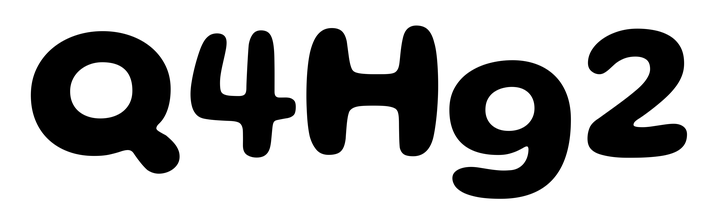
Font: Gluten_SemiBold